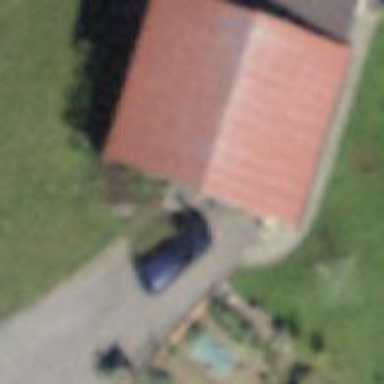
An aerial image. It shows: Barn.